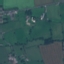
Land use / land cover: Pasture